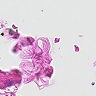
Metastatic tissue present: no